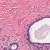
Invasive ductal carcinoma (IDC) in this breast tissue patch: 0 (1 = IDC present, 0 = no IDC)